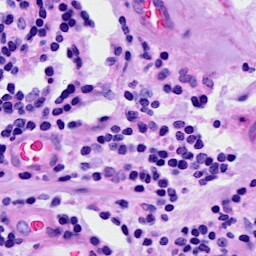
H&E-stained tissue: Breast